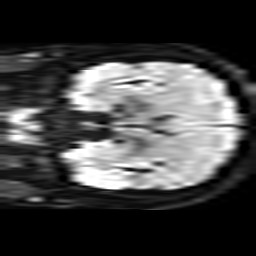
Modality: TRACE
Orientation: coronal
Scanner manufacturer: philips
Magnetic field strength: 3 T
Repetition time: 3.9 s
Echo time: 0.05989 s